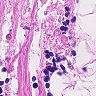
Metastatic tissue present: no